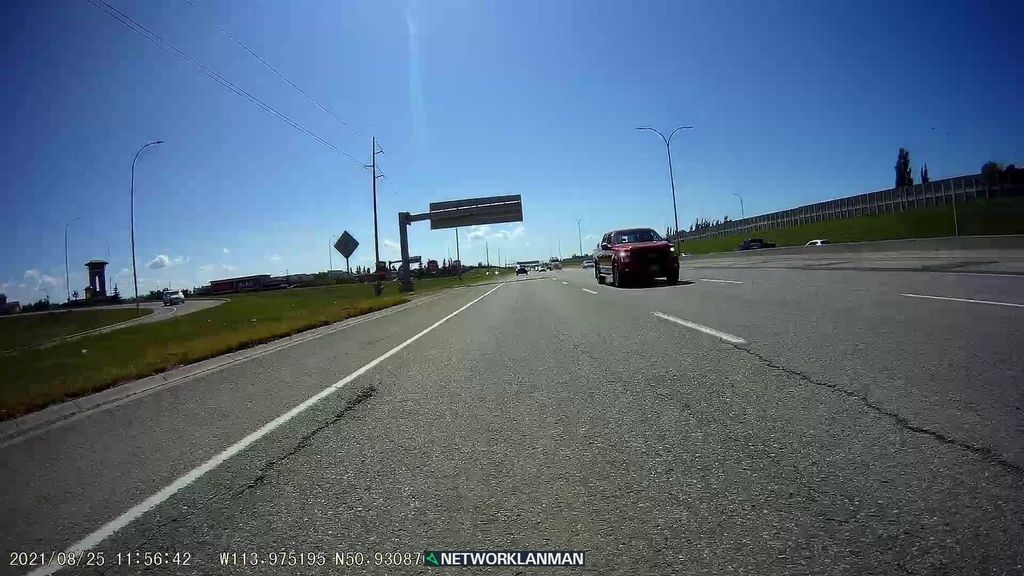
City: calgary